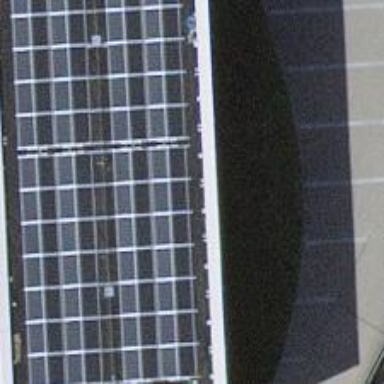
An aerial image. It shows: Solar power generator using photovoltaic method with solar photovoltaic panel types.